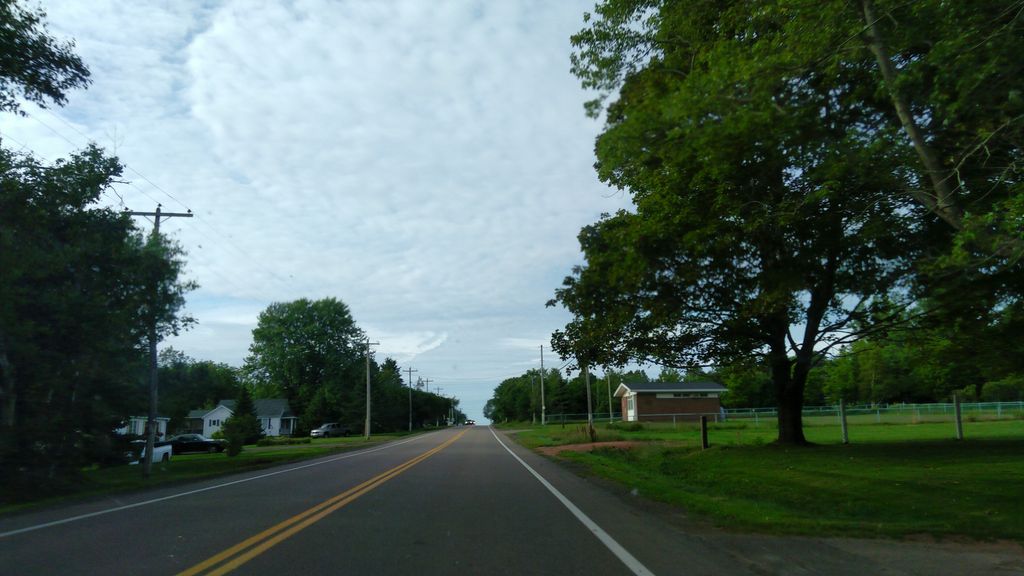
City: charlottetown